Question: I have a python script that takes a movie file name and it does it job of splitting and converting videos. However, there are red error messages that constantly pop up on the console saying:
'''
[buffer @ 0xa124320] Buffering several frames is not supported. Please consume all available frames before adding a new one.
'''
How can i correct this? Is there something i need to do to the videos before running ffmpeg on them? Worse, i have the screenshot below where some message gets repeated THOUSANDS of times, slowing down everything!

Any help or insight is greatly appreciated!
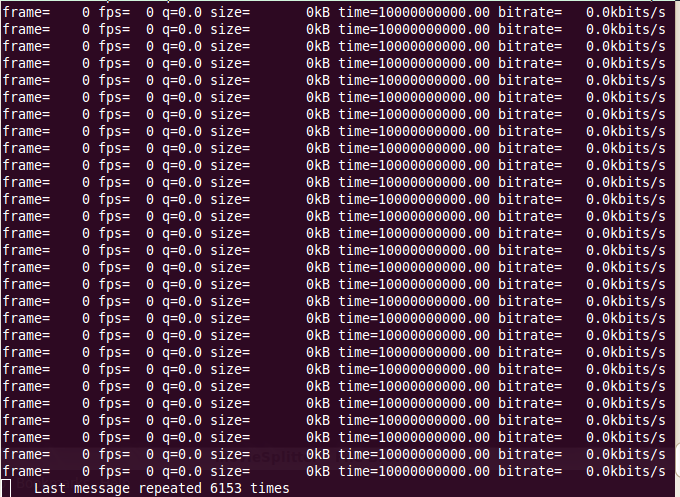
Answer: It sounds like there's a problem with how your python script is interfacing with ffmpeg, or your ffmpeg settings.
If you're just interested in the console output, you could simply redirect the 'stderr' of the python/ffmpeg process to '/dev/null'. Of course, that will prevent you seeing any errors from ffmpeg, which may or may not be okay for your purposes.